Question: I have a UITableView cell and I need to set it's label to "Sometext (number)". I can do that, but I need the "(number)" to be grayish, how can I do that? Here's an image which might make what I am trying to ask clearer:

I need the 12, 24, 48, 96 to be gray just like in this picture.
Thanks.
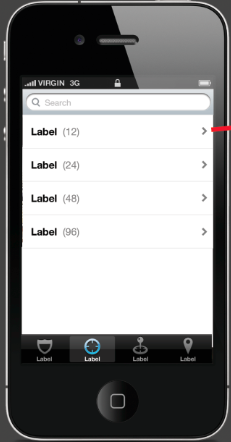
Answer: You need two UILabels, You'll have the
'''
label1.textColor = [UIColor blackColor];
label2.textColor = [UIColor grayColor];
'''
now then that's the most obvious part, when you set your text on your label1 you'll have to do a
'''
label1.text = ...;
CGSize newsize = [label1.text sizeWithFont:label1.font constraintToSize:CGSizeMake(320, label1.frame.size.height)];
label2.frame = CGRectMake(label1.frame.origin.x + newsize.width + 5., label2.frame.origin.y, label2.frame.size.width, label2.frame.size.height);
so they stay close like they're one label.
'''